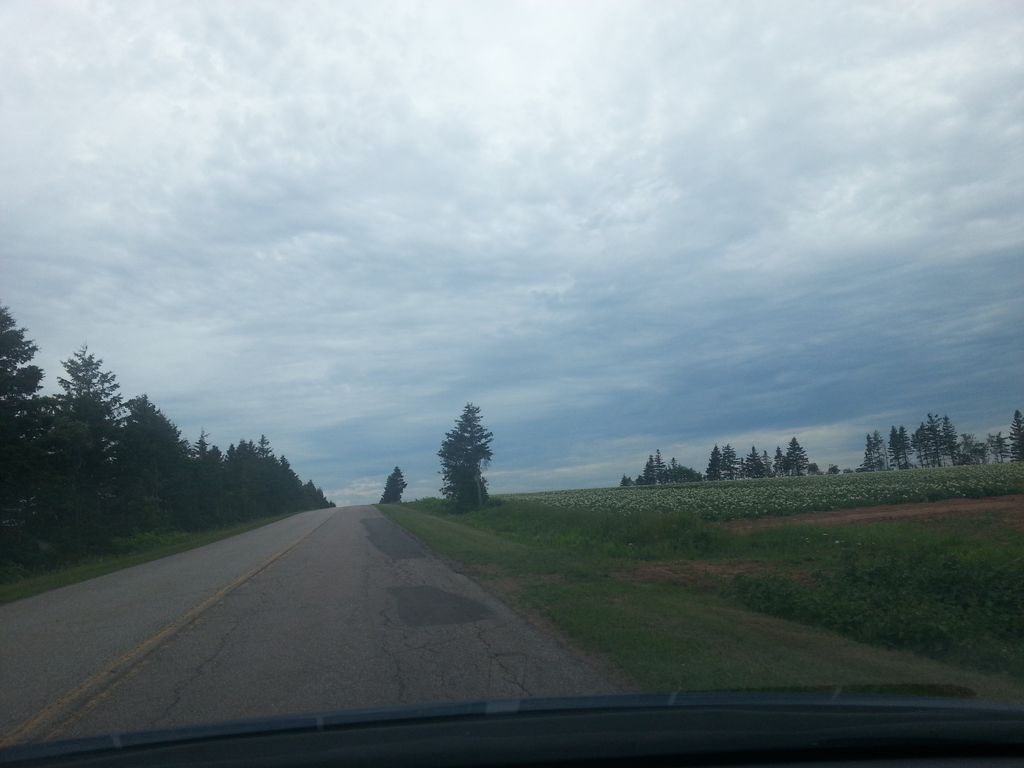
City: charlottetown